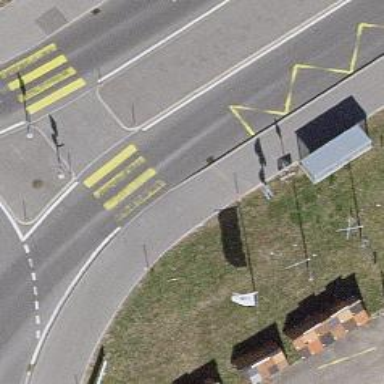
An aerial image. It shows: Uncontrolled zebra crossing with island. The crossing is marked with zebra stripes.